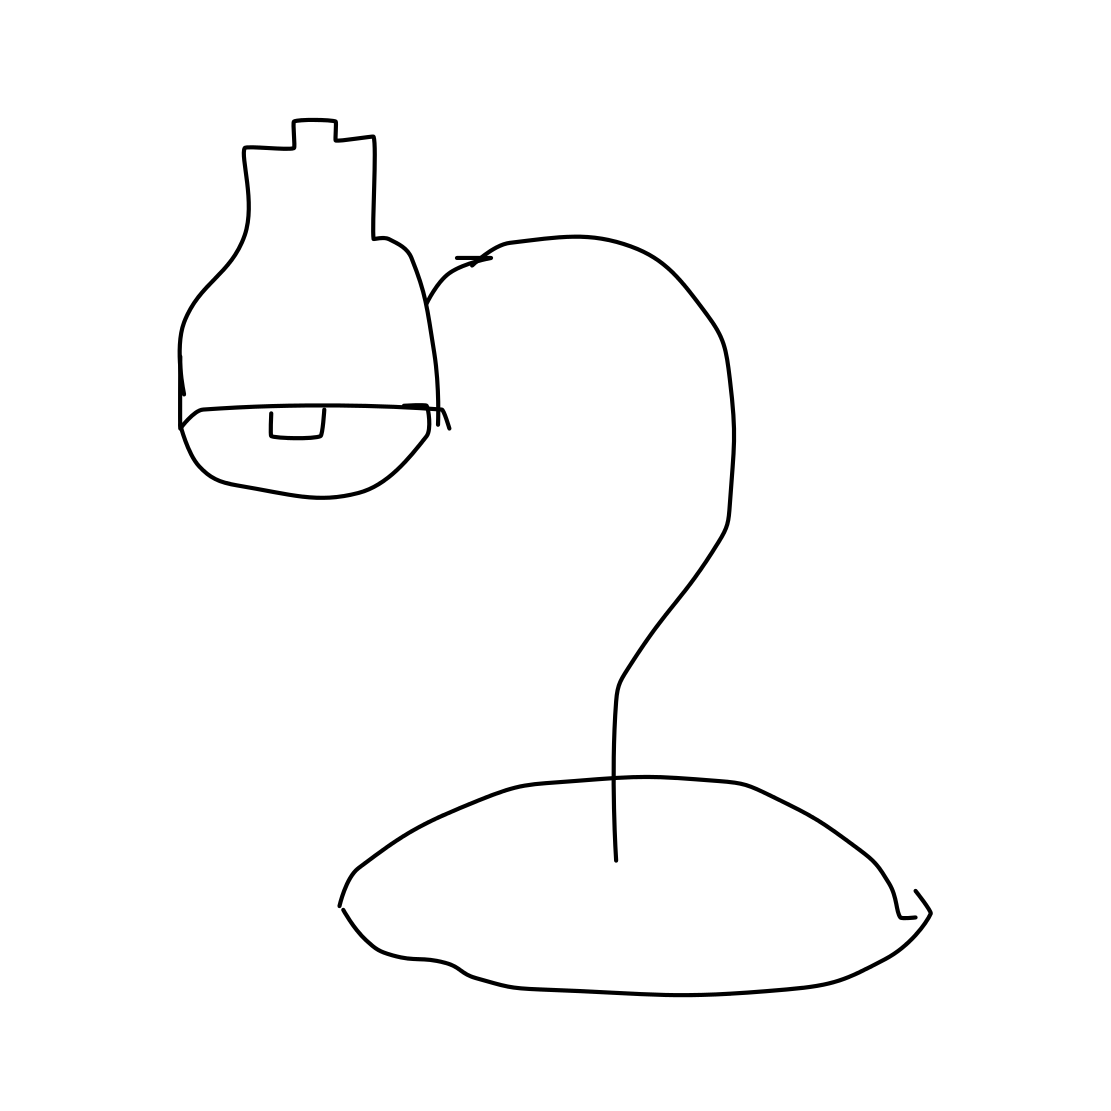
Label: tablelamp